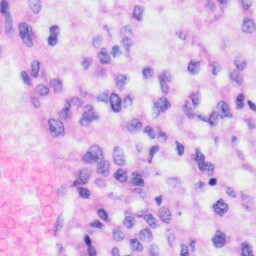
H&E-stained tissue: Liver